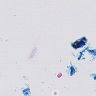
Metastatic tissue present: no